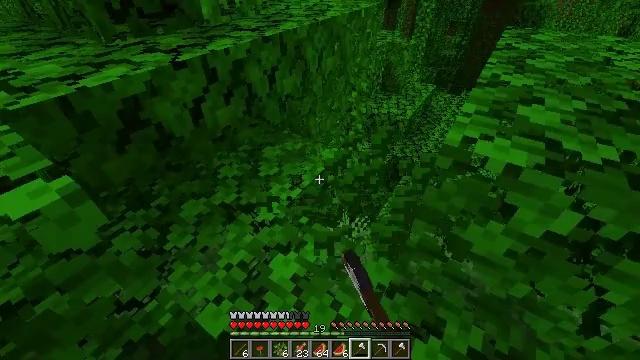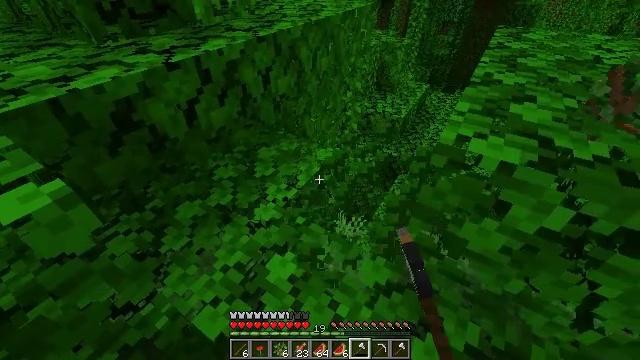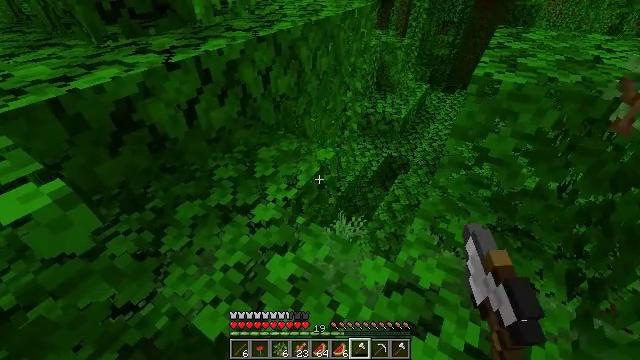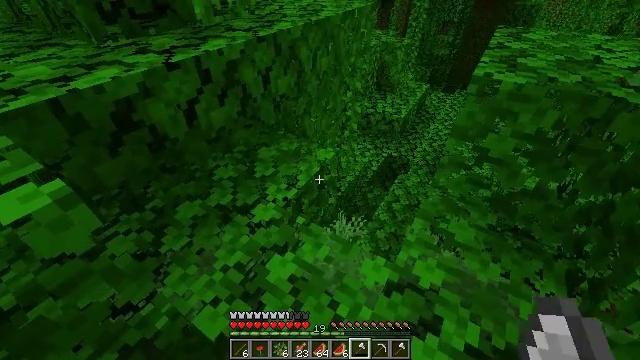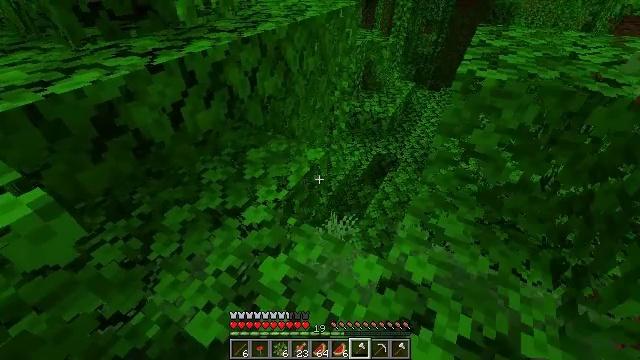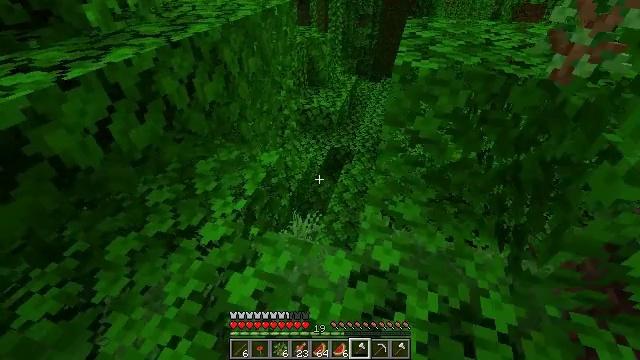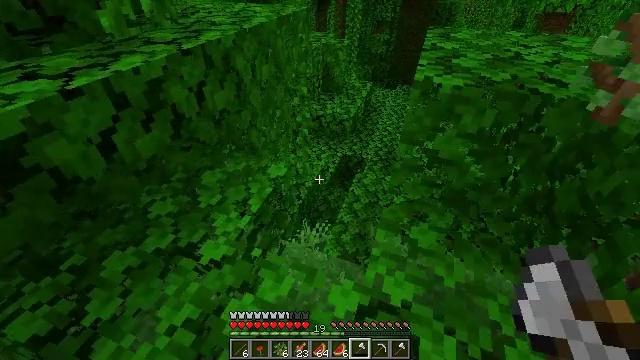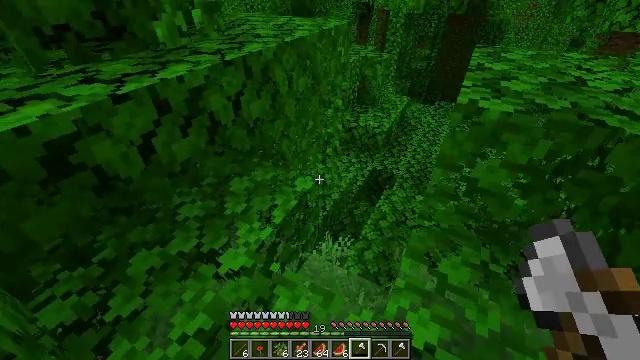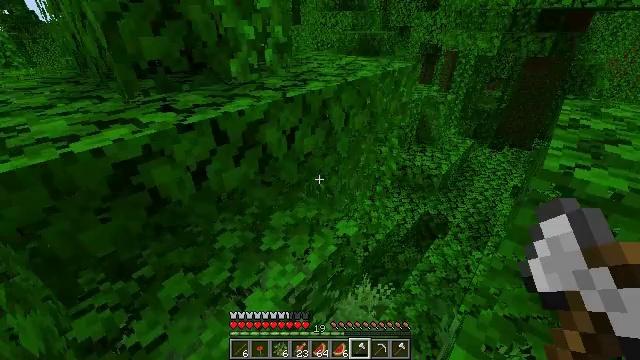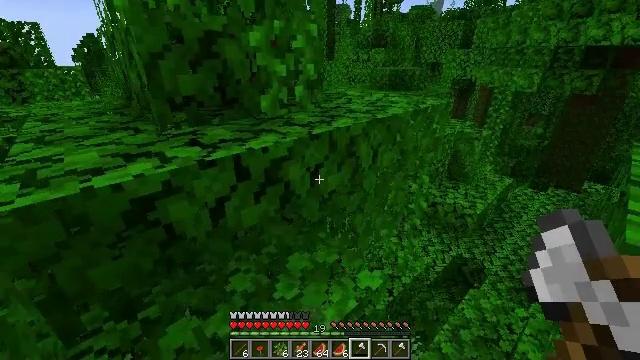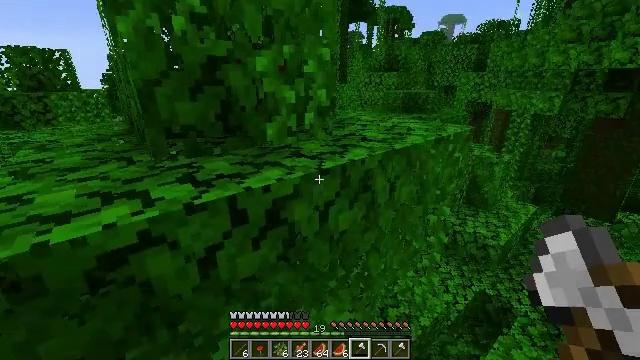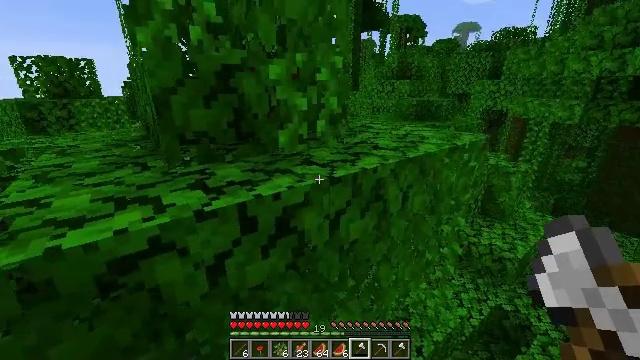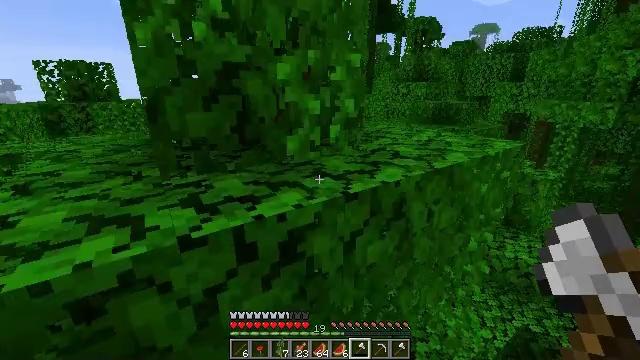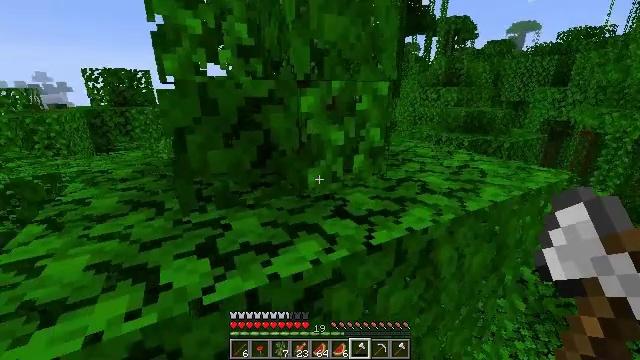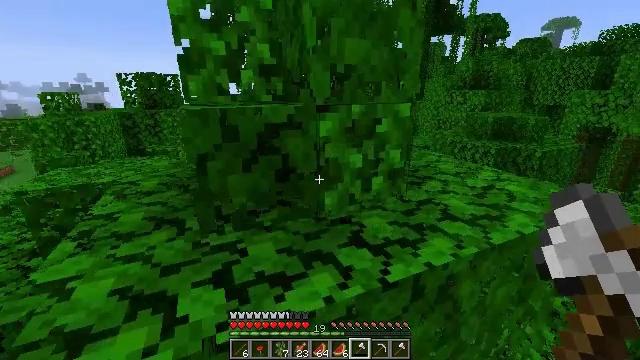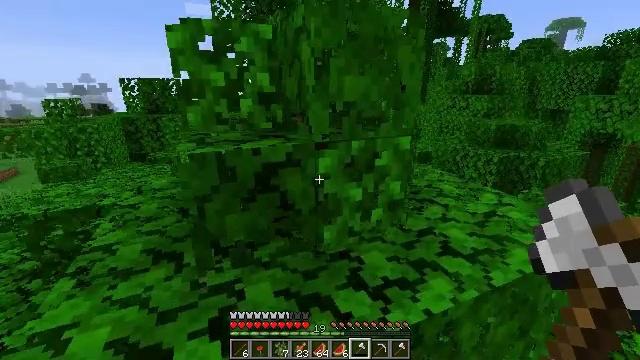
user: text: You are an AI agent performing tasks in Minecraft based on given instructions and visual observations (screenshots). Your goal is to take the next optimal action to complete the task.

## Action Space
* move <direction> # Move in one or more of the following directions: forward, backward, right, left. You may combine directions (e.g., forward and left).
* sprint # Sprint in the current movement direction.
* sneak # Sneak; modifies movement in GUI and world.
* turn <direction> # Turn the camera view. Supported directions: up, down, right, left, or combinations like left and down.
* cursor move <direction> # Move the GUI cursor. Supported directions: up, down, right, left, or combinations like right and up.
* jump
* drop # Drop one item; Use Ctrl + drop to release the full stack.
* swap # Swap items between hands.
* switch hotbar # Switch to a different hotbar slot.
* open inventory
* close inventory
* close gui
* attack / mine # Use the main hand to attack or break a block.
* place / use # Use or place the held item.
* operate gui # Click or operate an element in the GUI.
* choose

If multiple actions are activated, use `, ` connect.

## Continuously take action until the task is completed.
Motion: motion action
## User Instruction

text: Break the jungle leaves with your hand or shears.
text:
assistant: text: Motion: turn right
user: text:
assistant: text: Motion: no_op
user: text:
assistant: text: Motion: no_op
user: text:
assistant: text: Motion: turn right
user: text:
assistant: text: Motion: move forward, turn right
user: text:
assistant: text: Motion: move forward, turn left
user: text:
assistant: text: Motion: move forward, turn left and up
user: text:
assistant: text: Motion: move forward, turn left and up
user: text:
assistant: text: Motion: move forward, turn left and up
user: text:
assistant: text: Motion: move forward, turn left and up
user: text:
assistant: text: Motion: move forward, turn left and up
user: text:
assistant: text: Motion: move forward, turn left
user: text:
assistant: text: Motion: move forward, turn left, jump
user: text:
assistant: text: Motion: move forward, turn left, jump
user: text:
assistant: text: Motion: move forward, jump
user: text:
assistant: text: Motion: move forward, jump
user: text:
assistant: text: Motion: move forward, jump
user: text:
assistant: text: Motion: move forward, jump
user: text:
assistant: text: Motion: move forward, jump
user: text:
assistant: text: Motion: move forward, jump
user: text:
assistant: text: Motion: move forward, attack / mine, jump
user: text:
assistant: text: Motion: move forward, attack / mine, jump
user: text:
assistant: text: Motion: turn left, attack / mine
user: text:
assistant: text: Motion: attack / mine
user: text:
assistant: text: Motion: attack / mine
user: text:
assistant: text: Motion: attack / mine
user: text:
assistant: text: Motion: attack / mine
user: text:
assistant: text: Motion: attack / mine
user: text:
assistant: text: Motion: attack / mine
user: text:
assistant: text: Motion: move right, turn left, attack / mine